Question: I would somehow assume that something like that has been asked but can't find anything.
1. At the beginning, all students are in the left list.
2. User can move students to the right list by clicking on the arrow
3. User can move students back to the original list
4. If group of students is too large, user can search with autocomplete
5. Pressing add (or enter) adds shifts the autocompleted student from left to right

I'm lost with where and how to start. What I've done so far.
Autocomplete works, there is no 'add' button yet.
The left list is populated.
What are good ways for:
- -
I'm not troubled by the serverside parts (PHP/mysql), but I rarely use js/jQuery and would be glad for any hints on how to approach this.
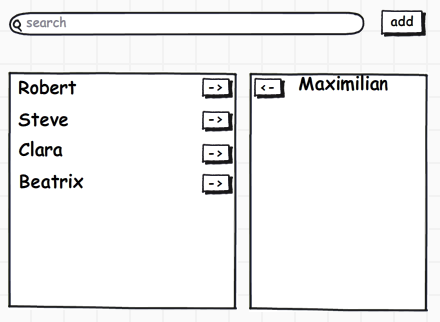
Answer: Something like this?
'''
$('#students li').live("click",function(){
$(this).appendTo("#selectedStudents")
});
$('#selectedStudents li').live("click",function(){
$(this).appendTo("#students")
});
$('#add').click(function(){
$('#students li').filter(function(){
if( $(this).text().toLowerCase() == $('#search').val().toLowerCase()){
return true;
}
}).appendTo("#selectedStudents");
});
'''
markup:
'''
<input type="text" id="search" /><input type="button" value="add" id="add" />
<h4>students</h4>
<ul id="students">
<li>Robert</li>
<li>Steve</li>
<li>Clara</li>
<li>Beatrix</li>
<li>Maximilian</li>
</ul>
<h4>selected students</h4>
<ul id="selectedStudents"></ul>
'''
example: <URL>